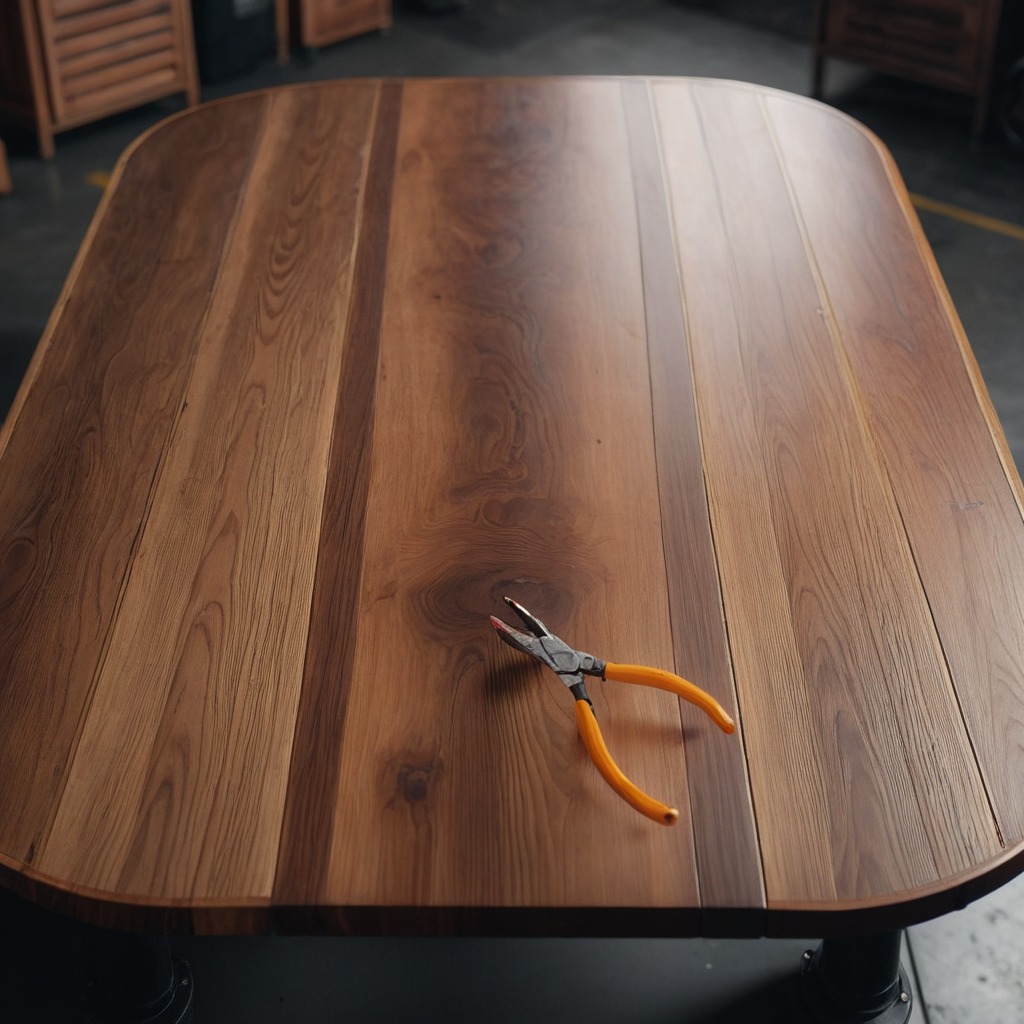
A plier lies on the wooden table in a vintage motorcycle garage.